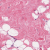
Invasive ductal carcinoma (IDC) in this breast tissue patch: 0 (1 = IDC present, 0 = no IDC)